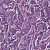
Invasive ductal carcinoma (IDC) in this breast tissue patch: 1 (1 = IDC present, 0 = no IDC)